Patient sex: M
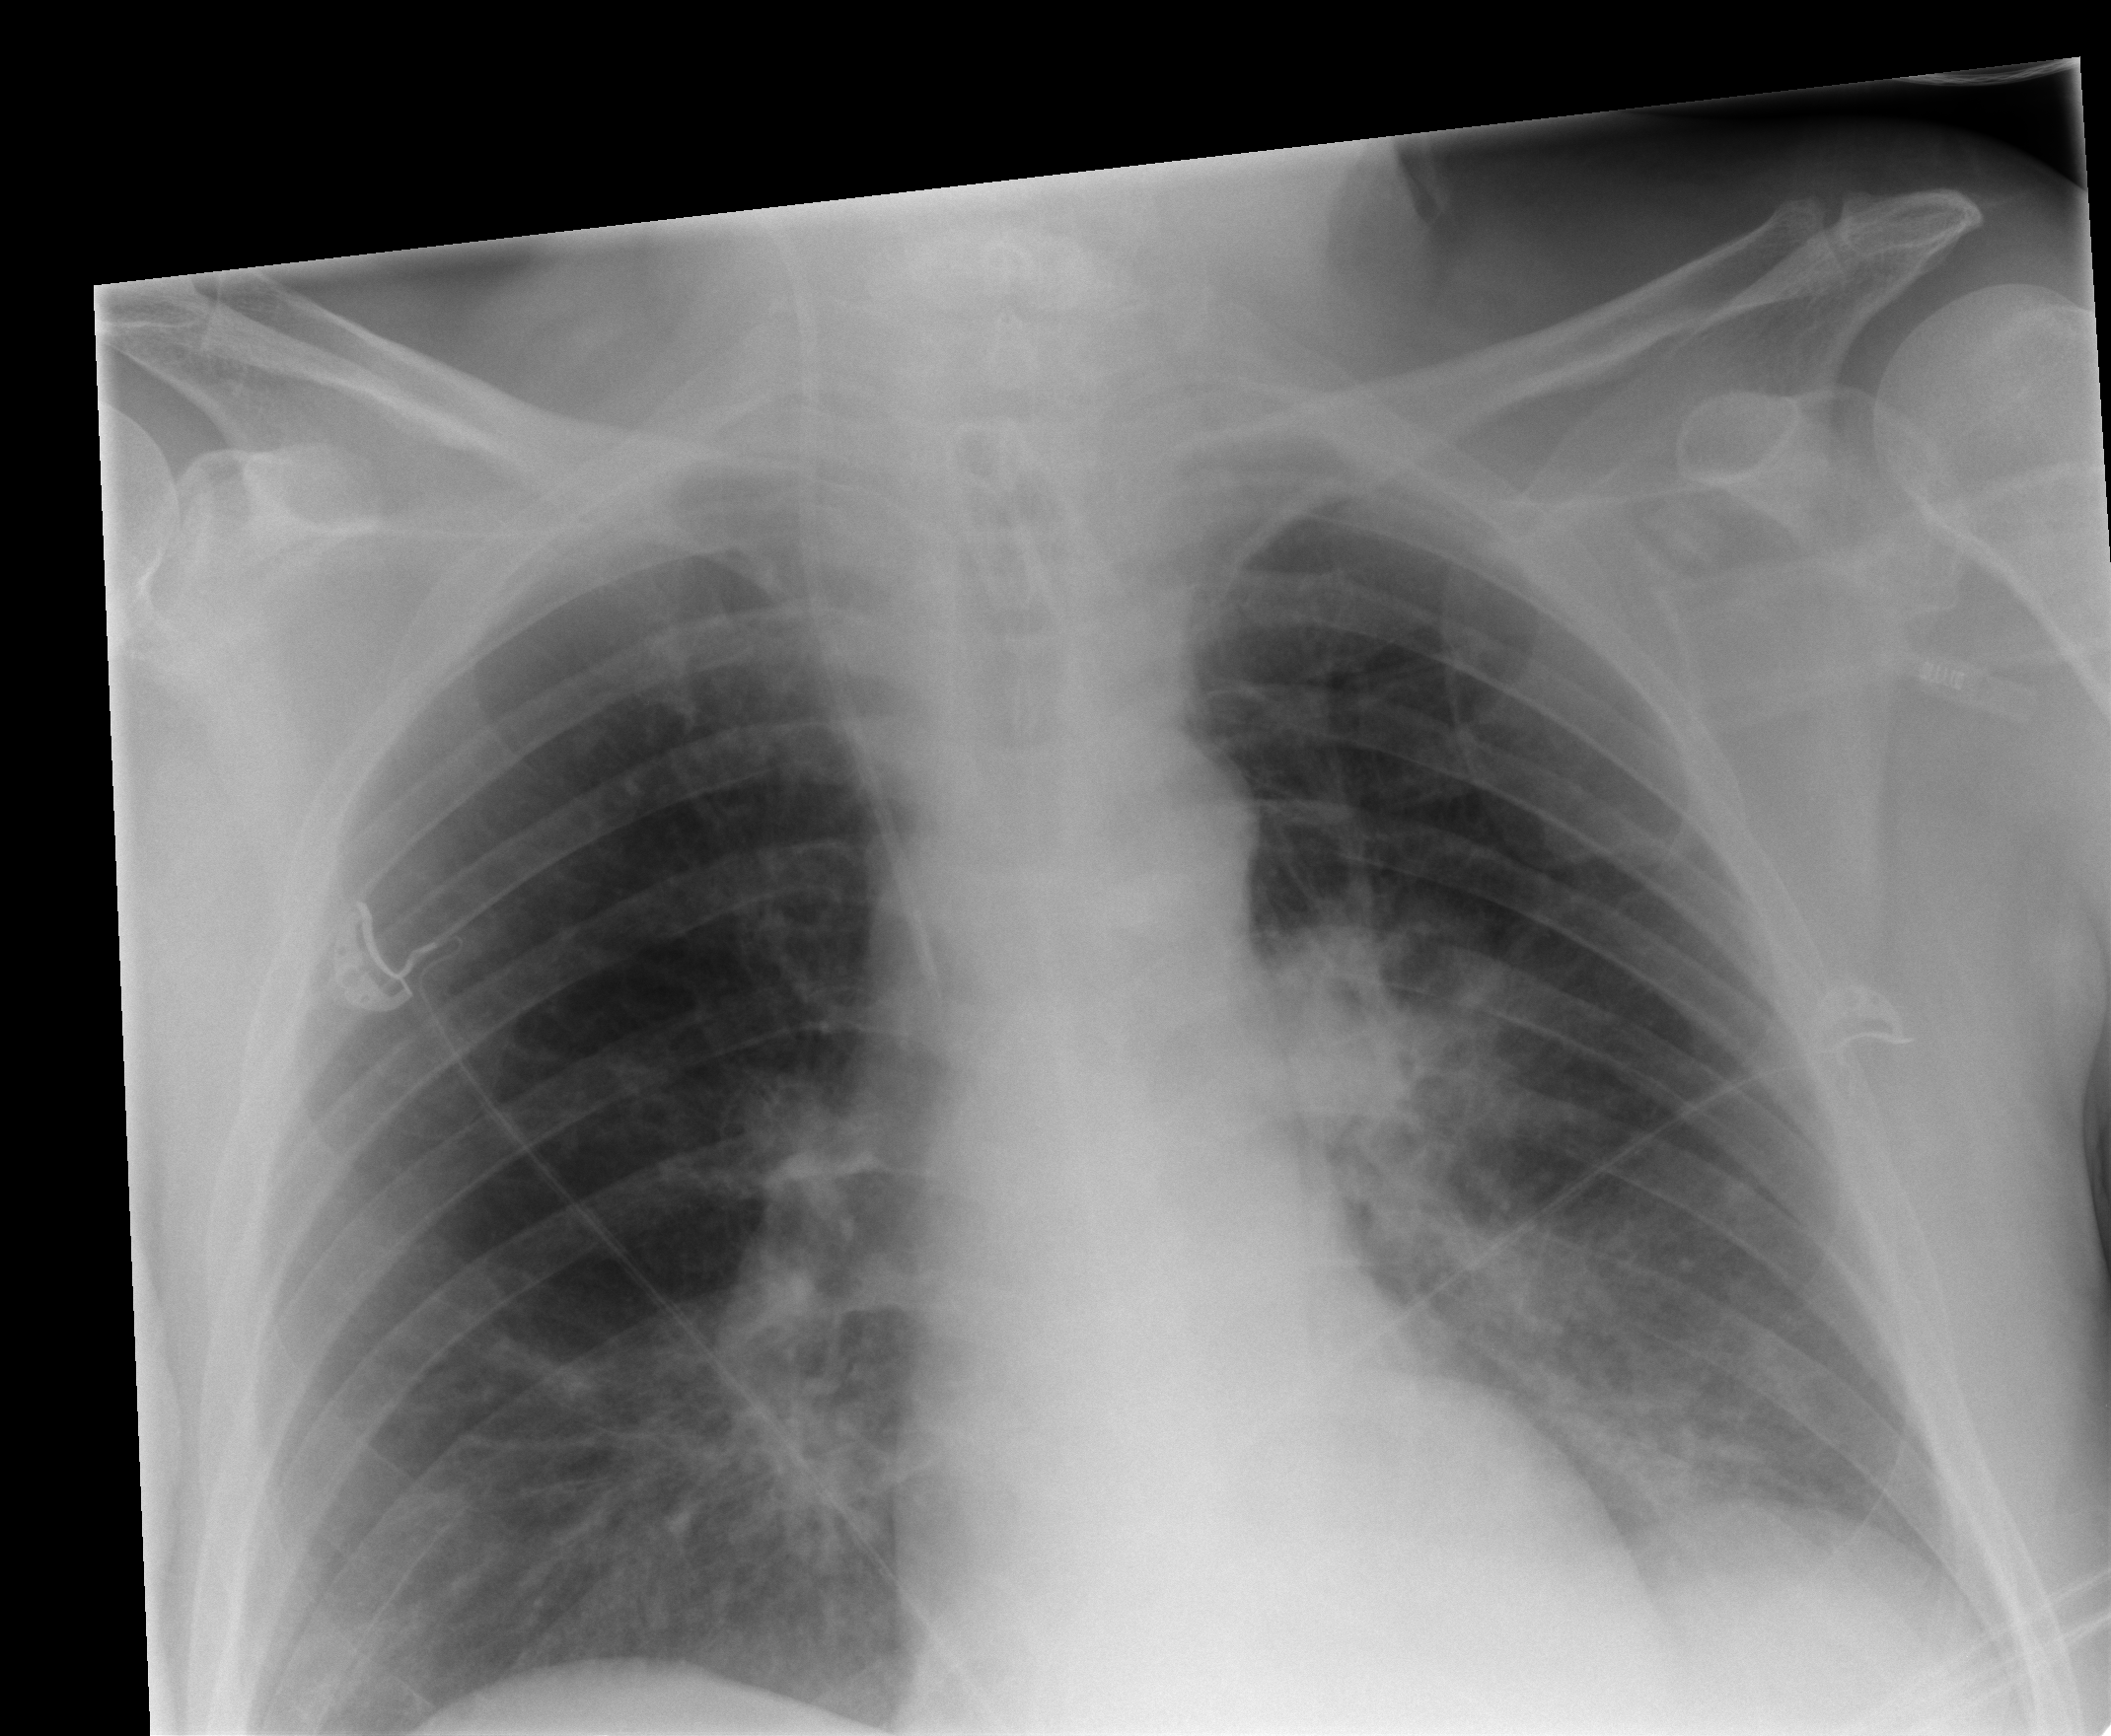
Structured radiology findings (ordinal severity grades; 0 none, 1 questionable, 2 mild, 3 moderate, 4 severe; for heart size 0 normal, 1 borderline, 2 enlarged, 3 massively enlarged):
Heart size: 1
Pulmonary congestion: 0
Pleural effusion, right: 1
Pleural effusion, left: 1
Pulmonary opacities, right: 2
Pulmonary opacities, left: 3
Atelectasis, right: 2
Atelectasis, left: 2